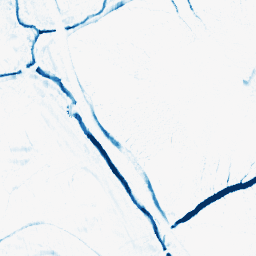
Category: morphological
Decomposition family: morphological_ellipse
Decomposition parameters: operation: closing
width: 10
height: 5
Upsampling method: quintic
Upsampling parameters: scale: 2
Upsampling scale: 2